Field crop: maize
Growth stage: 2
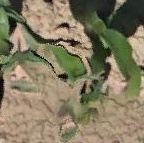
Species: maize